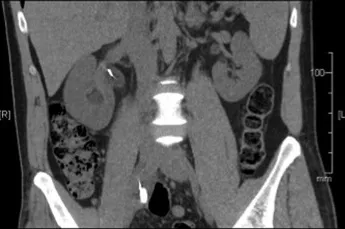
(A, B) CT demonstrating the wider proximal tip of the scope and the rippling appearance of the shaft.
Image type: radiology (ct)